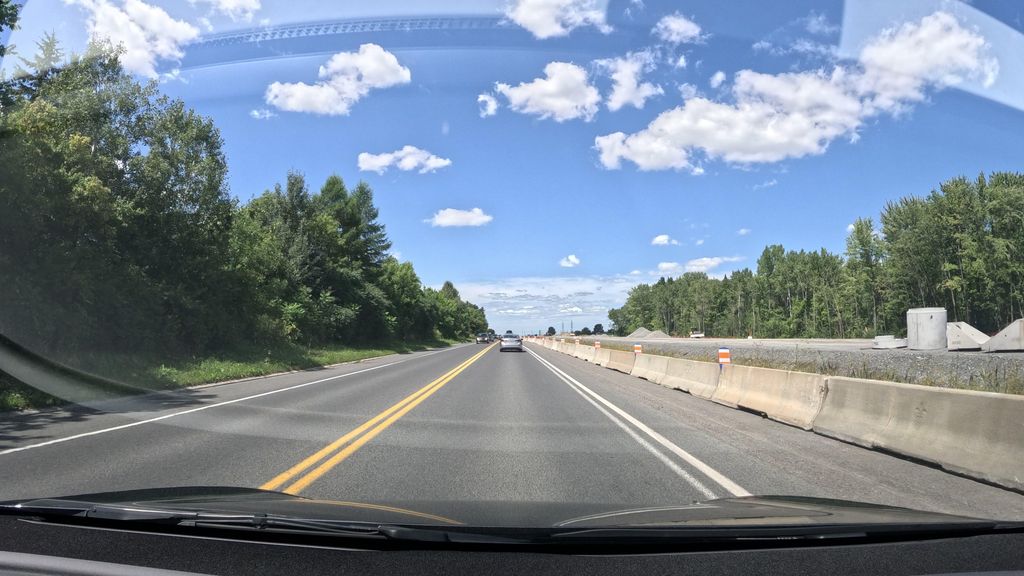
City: montreal